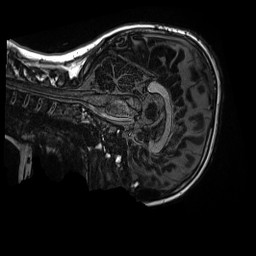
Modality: MP2RAGE
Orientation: sagittal
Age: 12
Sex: female
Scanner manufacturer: siemens
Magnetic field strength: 3 T
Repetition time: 4 s
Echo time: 0.00303 s